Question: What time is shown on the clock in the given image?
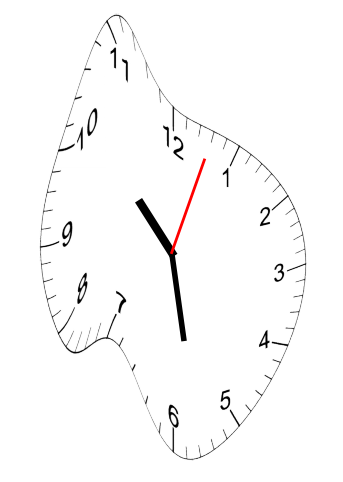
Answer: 10:28:03